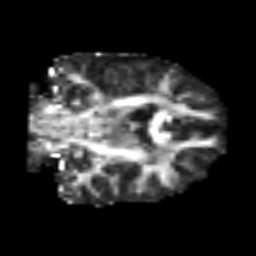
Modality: FA
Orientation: coronal
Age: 49
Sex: male
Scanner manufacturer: siemens
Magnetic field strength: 3 T
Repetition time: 6.1 s
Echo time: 0.101 s